Question: I want to split the text '"Account D:\Bank\Account"' with 'white space' , so the parts will be 'Account' and 'D:\Bank\Account' , but it appear some error message , what's the problem?
here is my code
'''
$Path_info = "Account D:\Bank\Account"
$Account = $Path_info.Split(" ")
write-host $Acoount[0]
'''
error message

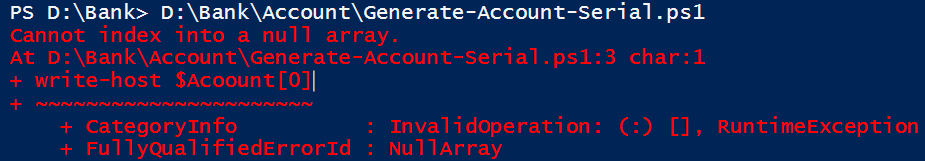
Answer: You have a typo in
'''
write-host $Acoount[0]
'''
should be
'''
write-host $Account[0]
'''
Except for this, your code works fine.